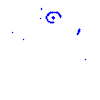
Particle: proton